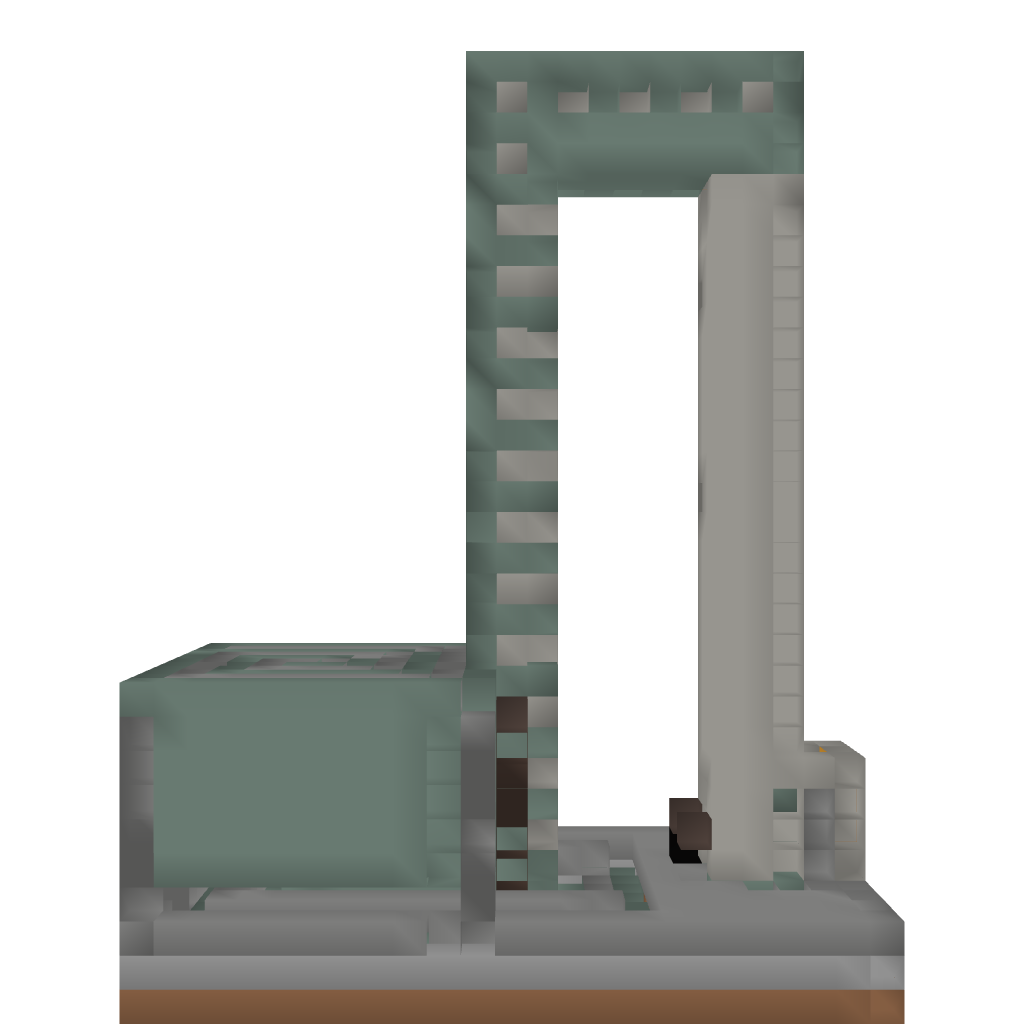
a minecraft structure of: Monsters/XP Trap